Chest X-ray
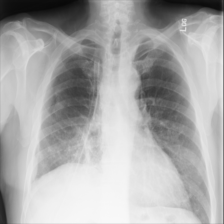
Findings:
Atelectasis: negative
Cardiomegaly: negative
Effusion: negative
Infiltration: positive
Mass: negative
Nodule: negative
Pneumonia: negative
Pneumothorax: negative
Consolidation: negative
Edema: negative
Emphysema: positive
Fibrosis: negative
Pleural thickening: negative
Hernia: negative